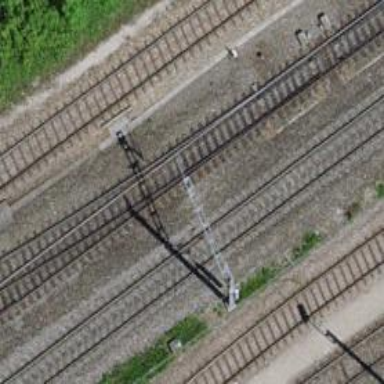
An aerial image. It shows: Single railway track with electrification through contact line.